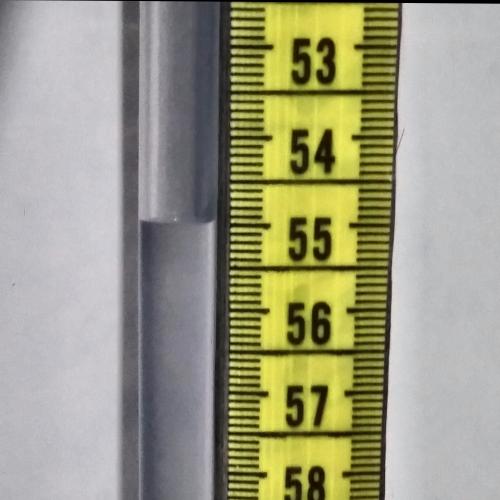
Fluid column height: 55.0 cm